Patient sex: M
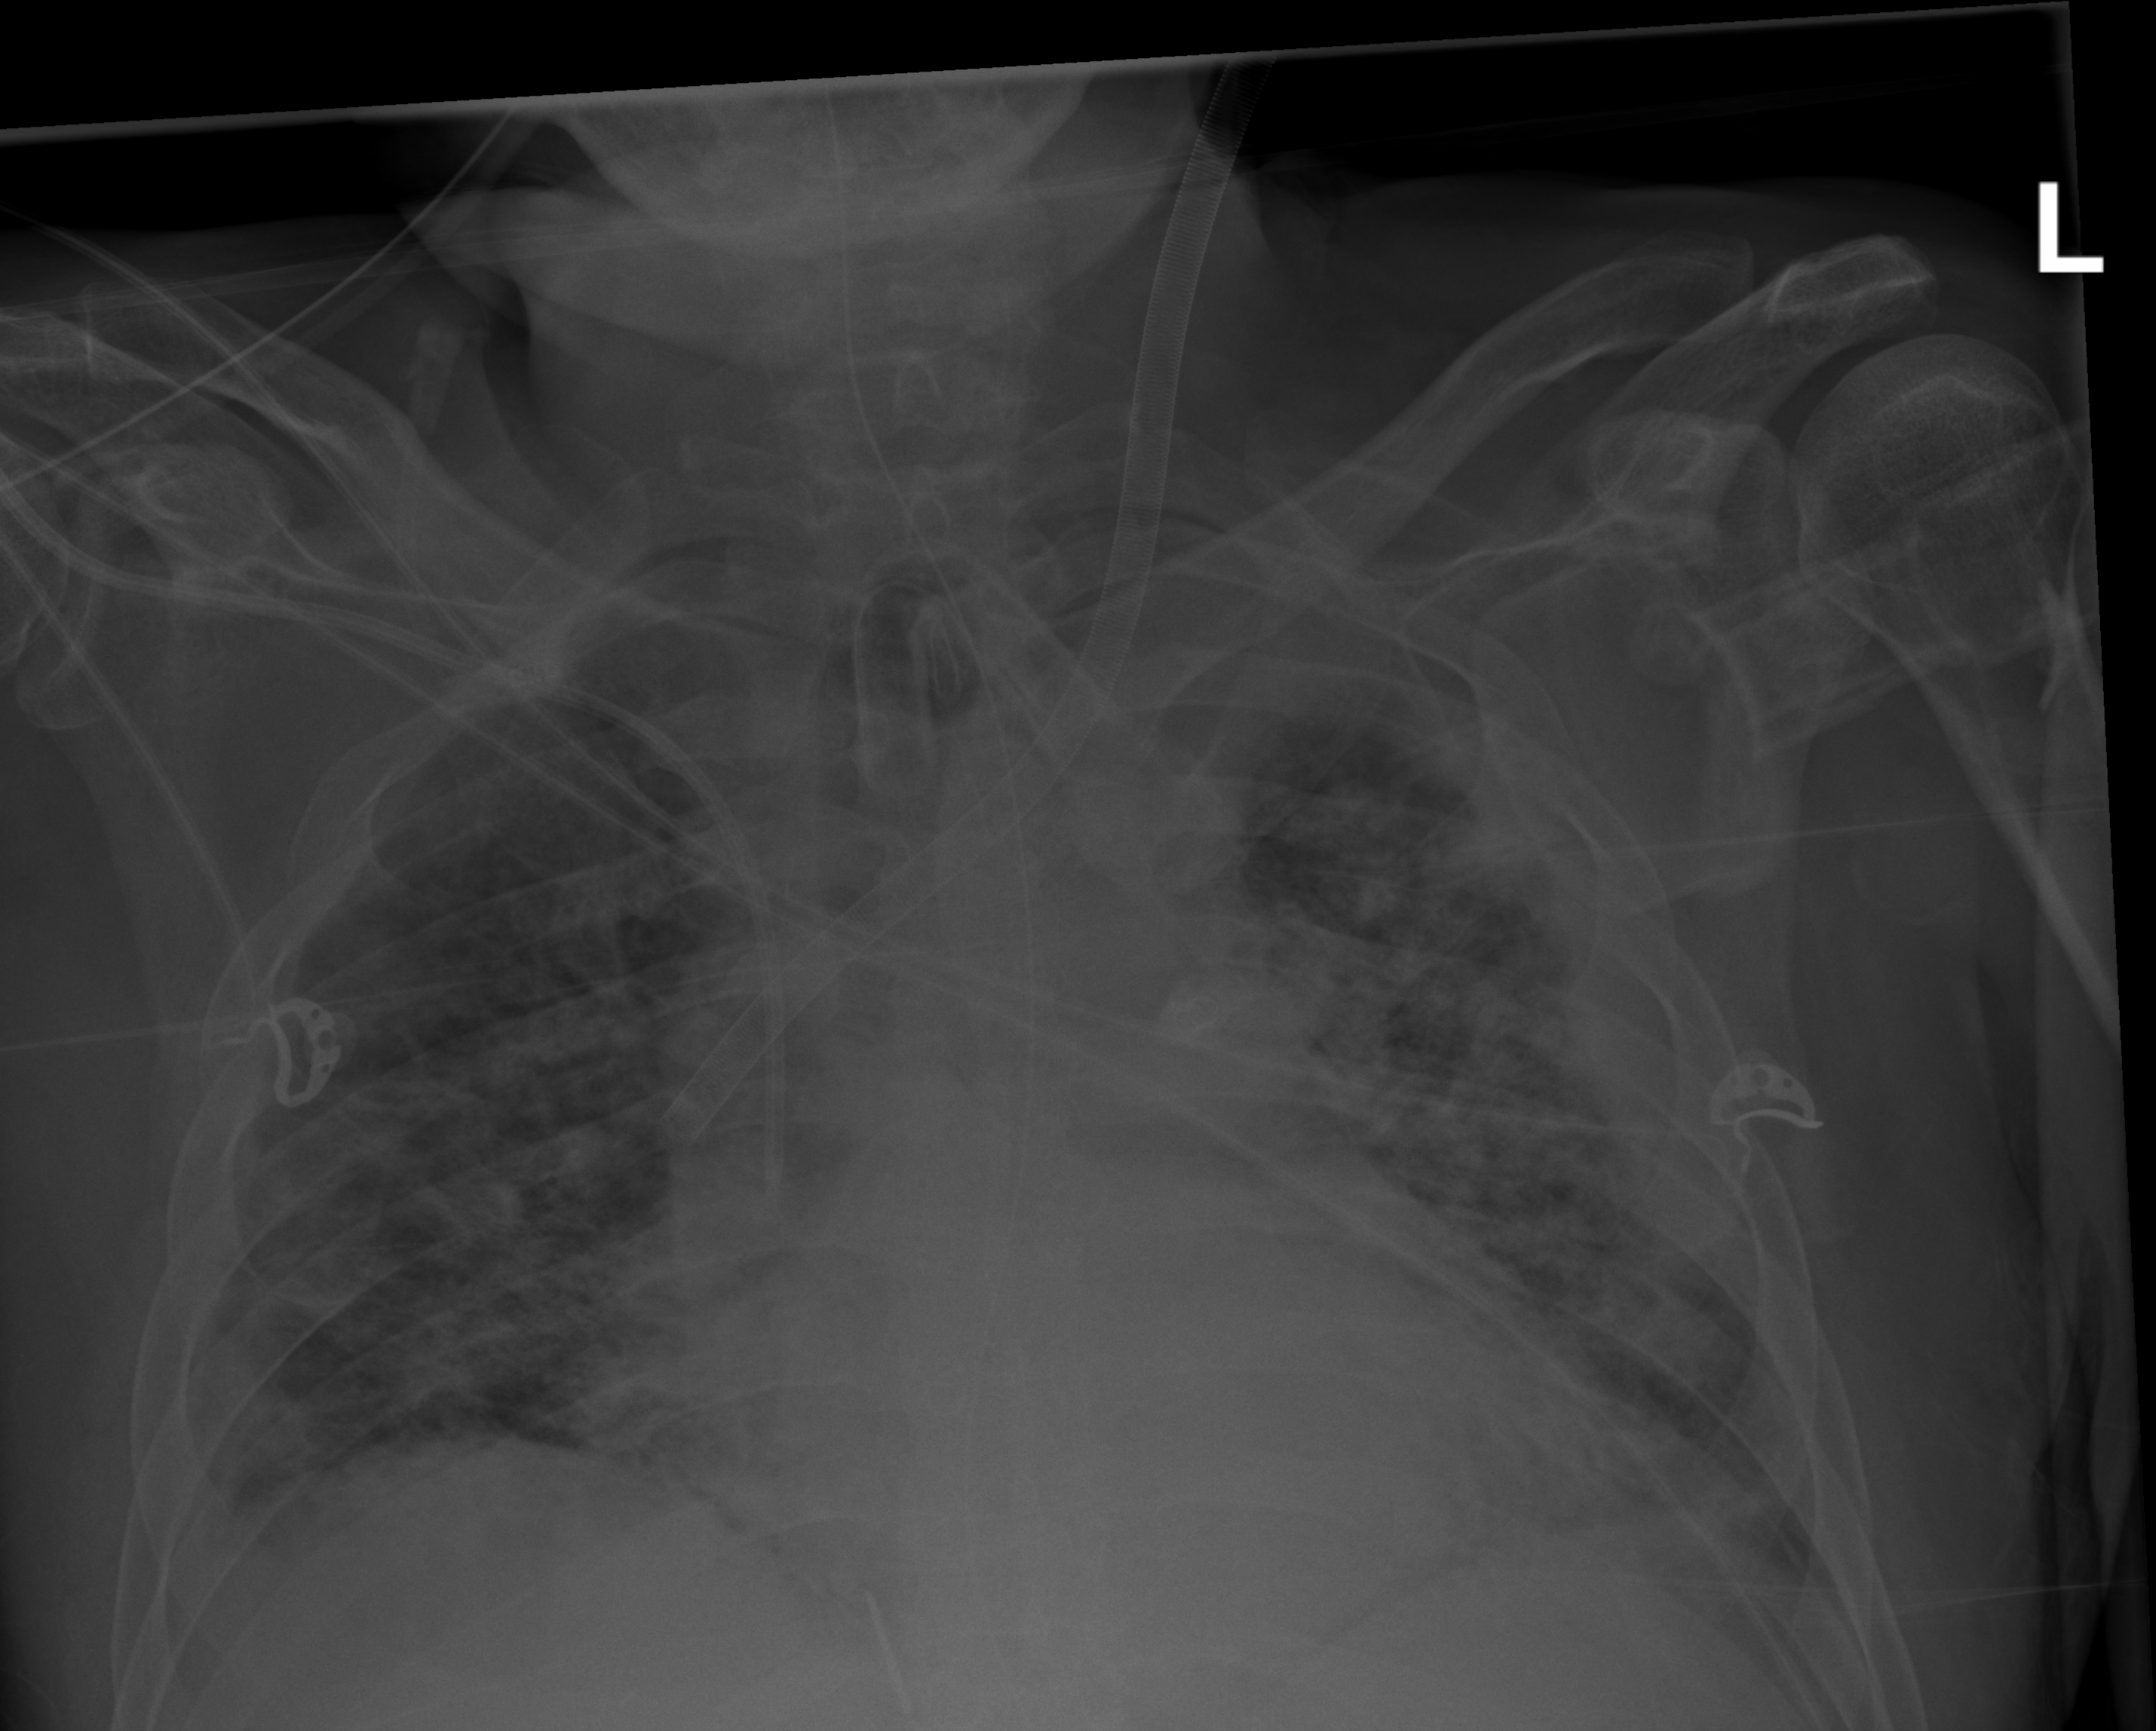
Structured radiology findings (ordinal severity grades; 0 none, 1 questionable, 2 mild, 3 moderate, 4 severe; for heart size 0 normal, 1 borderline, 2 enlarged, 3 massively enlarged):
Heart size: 2
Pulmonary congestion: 0
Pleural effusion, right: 0
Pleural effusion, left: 2
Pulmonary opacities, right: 3
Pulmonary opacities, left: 3
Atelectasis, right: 3
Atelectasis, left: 3